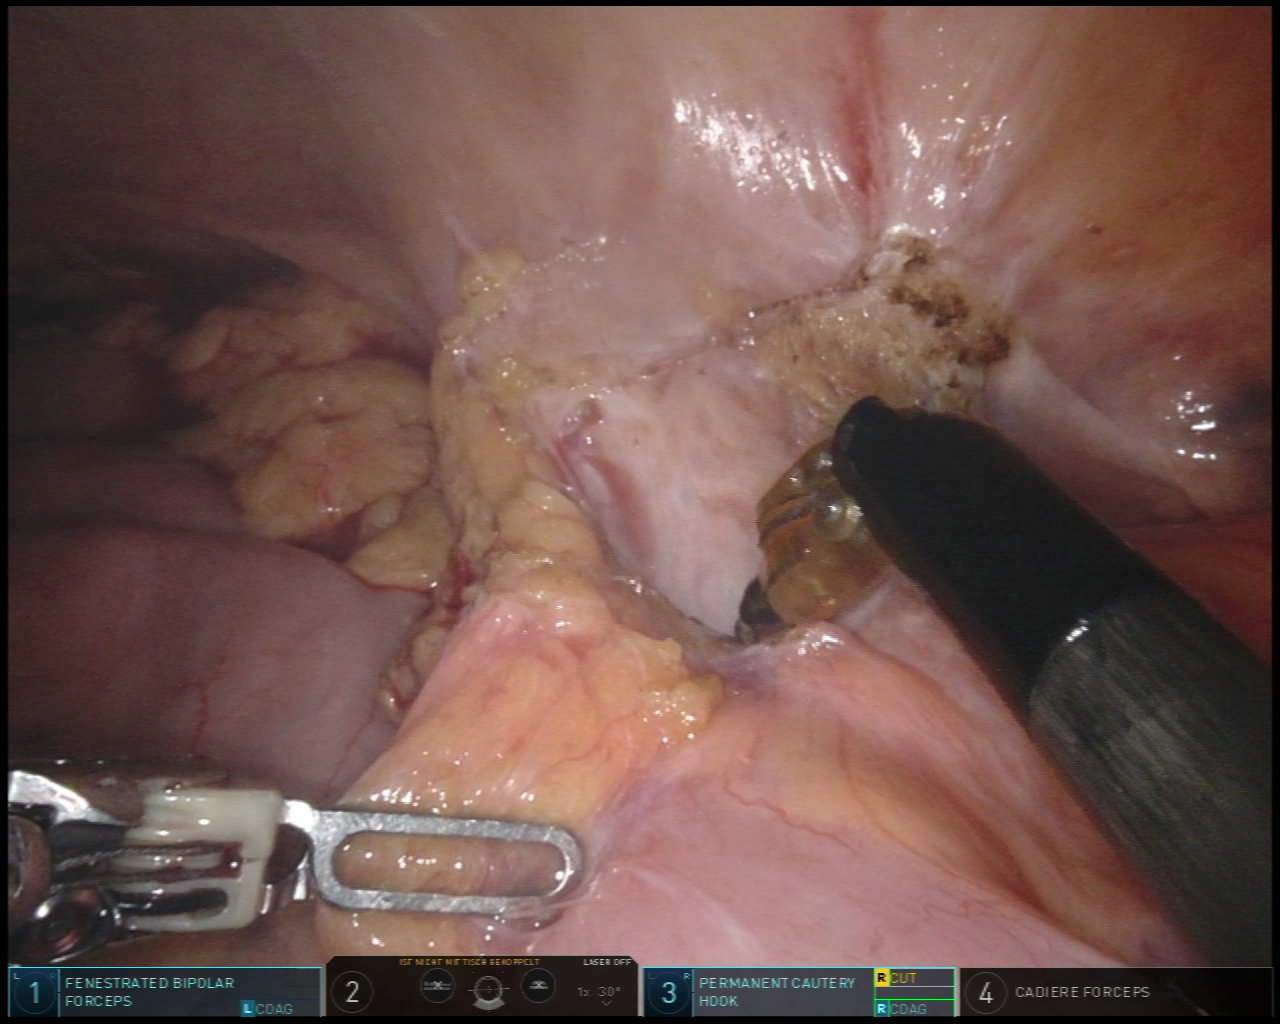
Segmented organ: colon
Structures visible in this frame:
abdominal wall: yes
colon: yes
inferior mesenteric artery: no
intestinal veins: no
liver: no
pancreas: no
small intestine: yes
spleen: no
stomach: no
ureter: no
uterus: no
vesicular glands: no